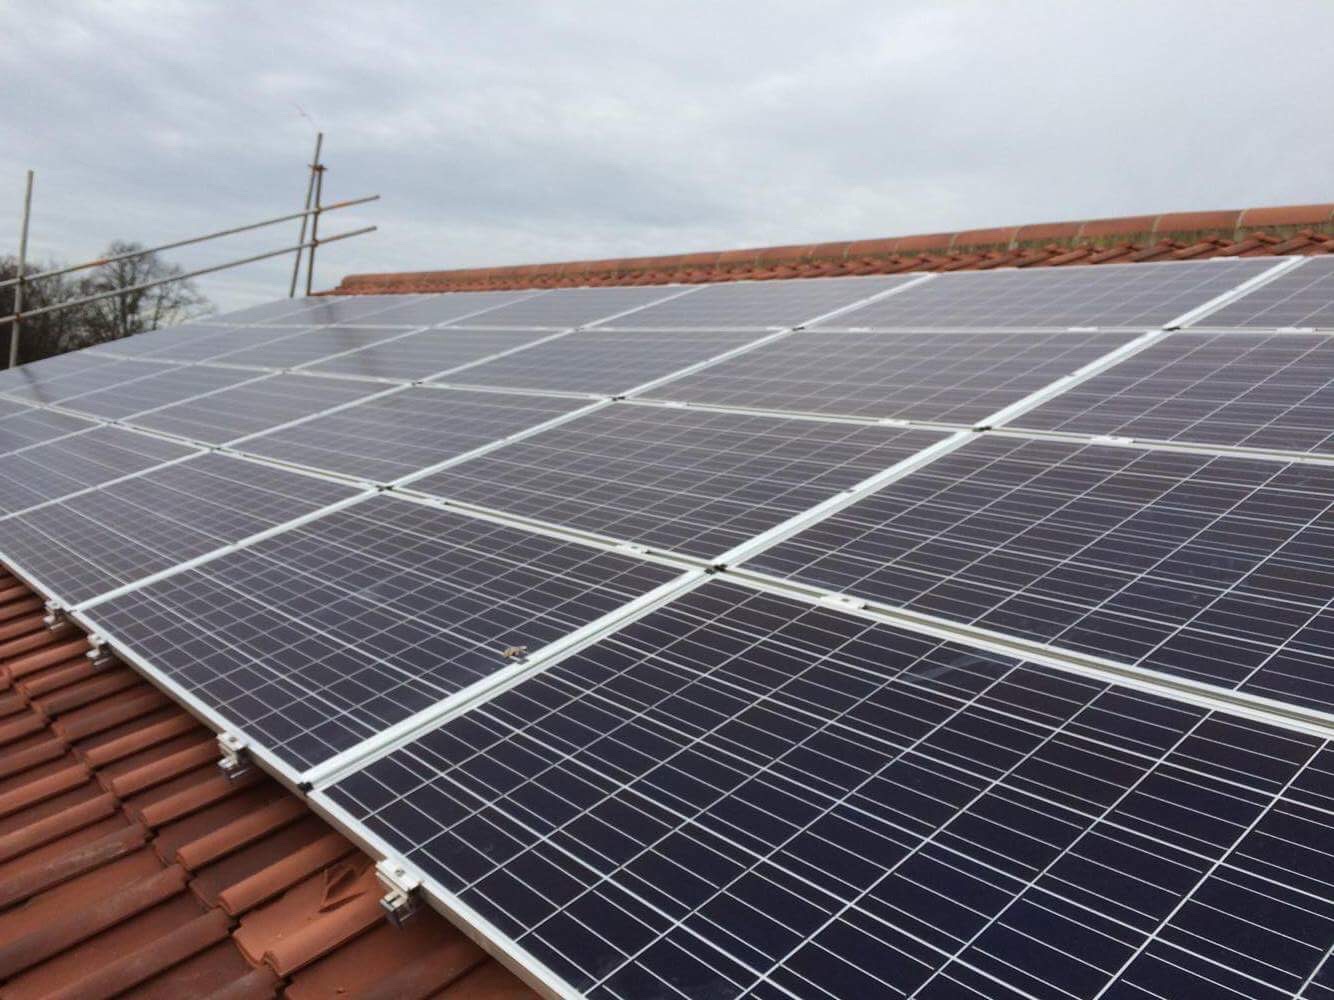
Label: Clean